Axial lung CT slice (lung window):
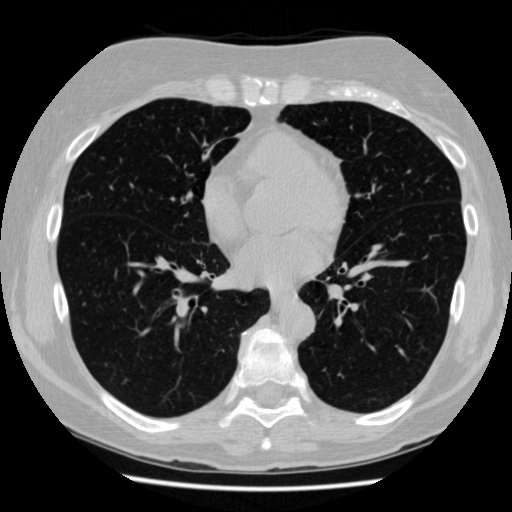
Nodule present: no